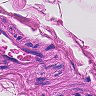
Metastatic tissue present: no